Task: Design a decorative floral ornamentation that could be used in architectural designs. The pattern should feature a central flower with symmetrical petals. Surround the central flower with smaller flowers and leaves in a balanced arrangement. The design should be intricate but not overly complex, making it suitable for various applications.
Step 624:
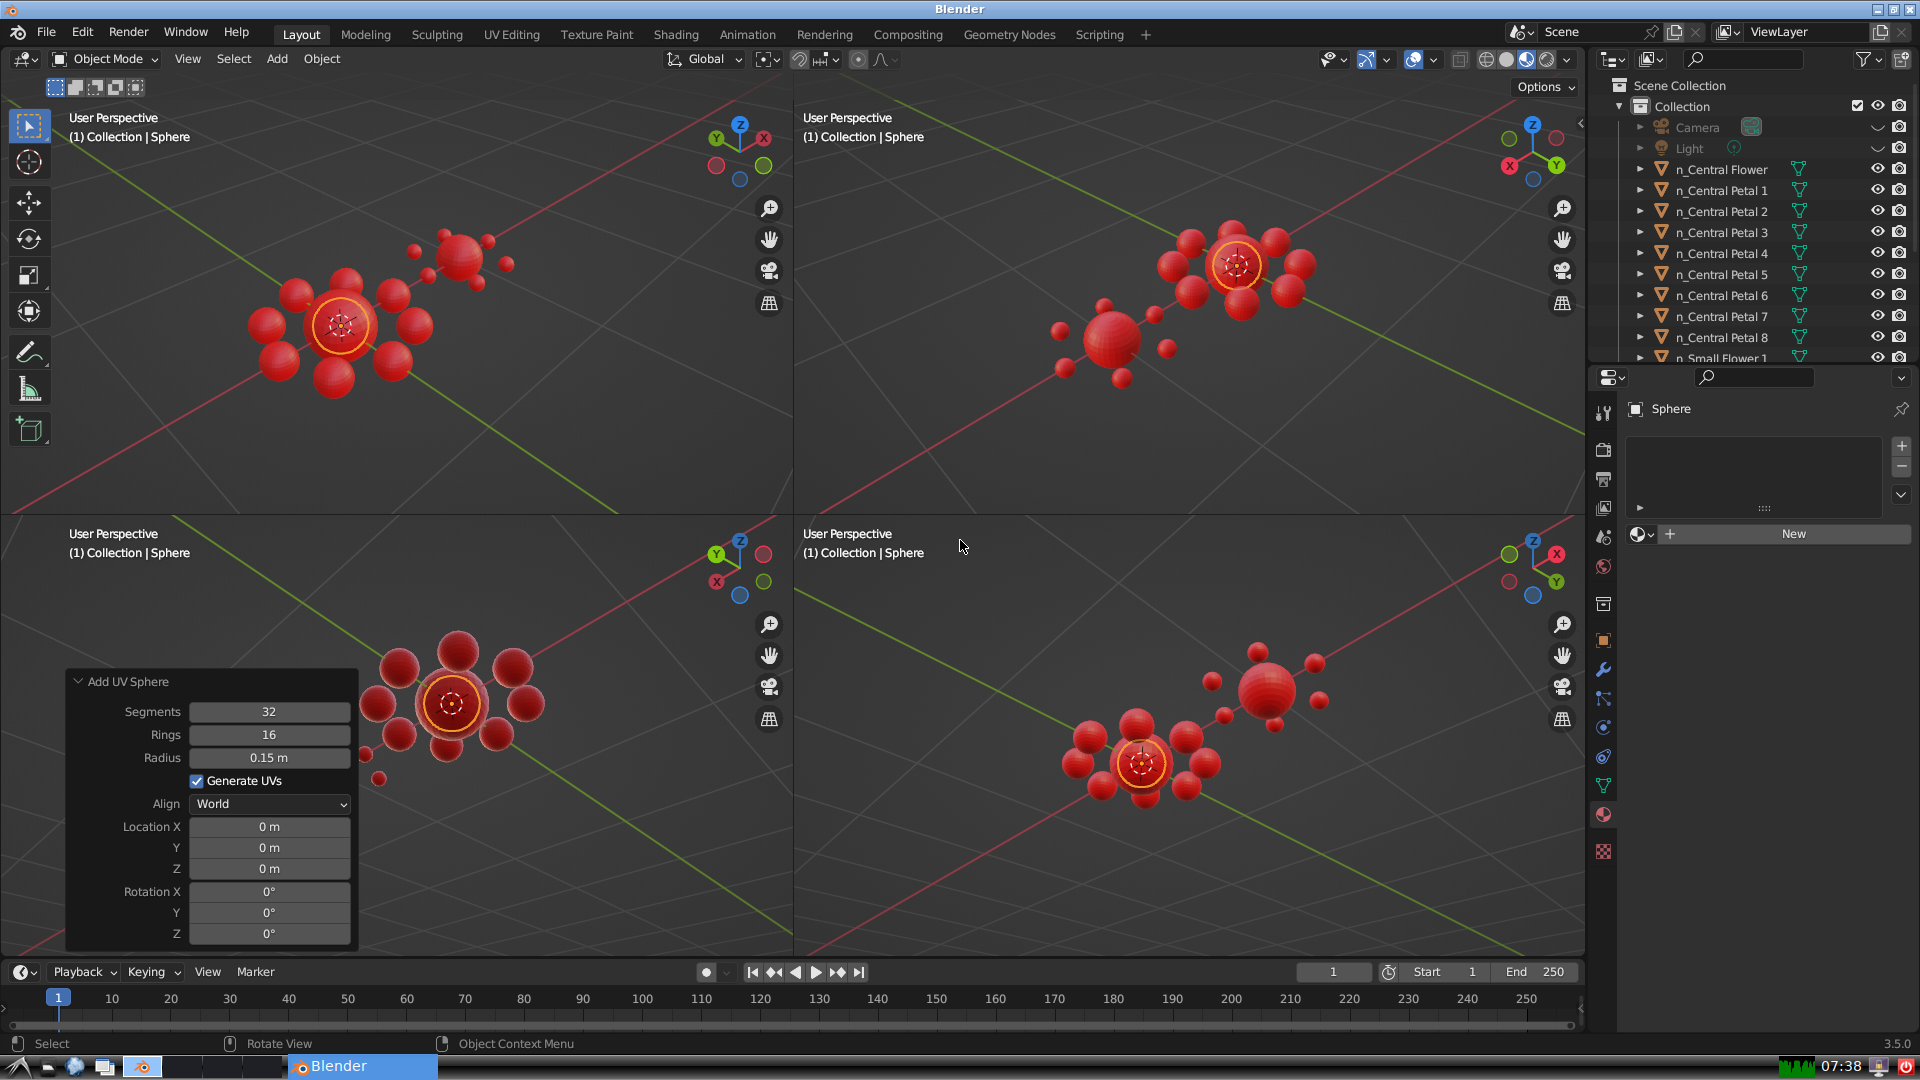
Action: {"key_press": ['Ctrl, Home']}